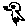
Label: bird